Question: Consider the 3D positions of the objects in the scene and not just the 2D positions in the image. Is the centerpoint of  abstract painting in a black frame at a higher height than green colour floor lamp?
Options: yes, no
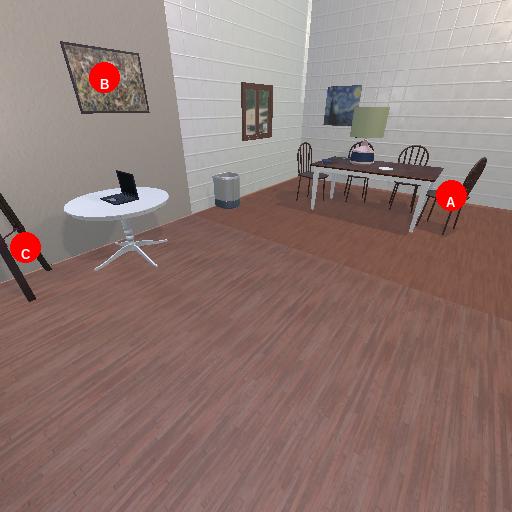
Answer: yes